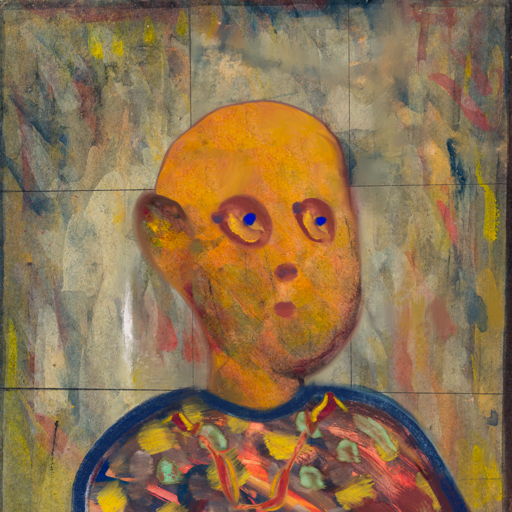
Background: GypsyMother, Head And Neck Side: Gypsy_Mother, Face Side: Mother_And_Son_Son, Bust: Mother_And_Son_Mother, Hair Side: Blank, Head Accessory: Blank, Second Necklace: Gypsy_Mother_1, Necklace: Blank, Baby: Blank